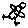
Label: bird